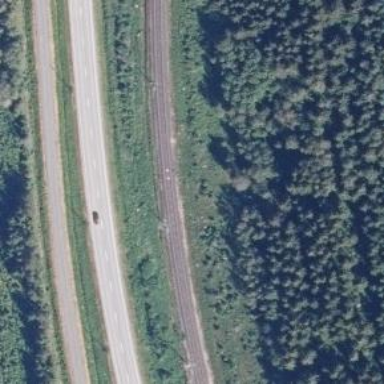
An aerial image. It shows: Railway track with continuous electrified contact line.